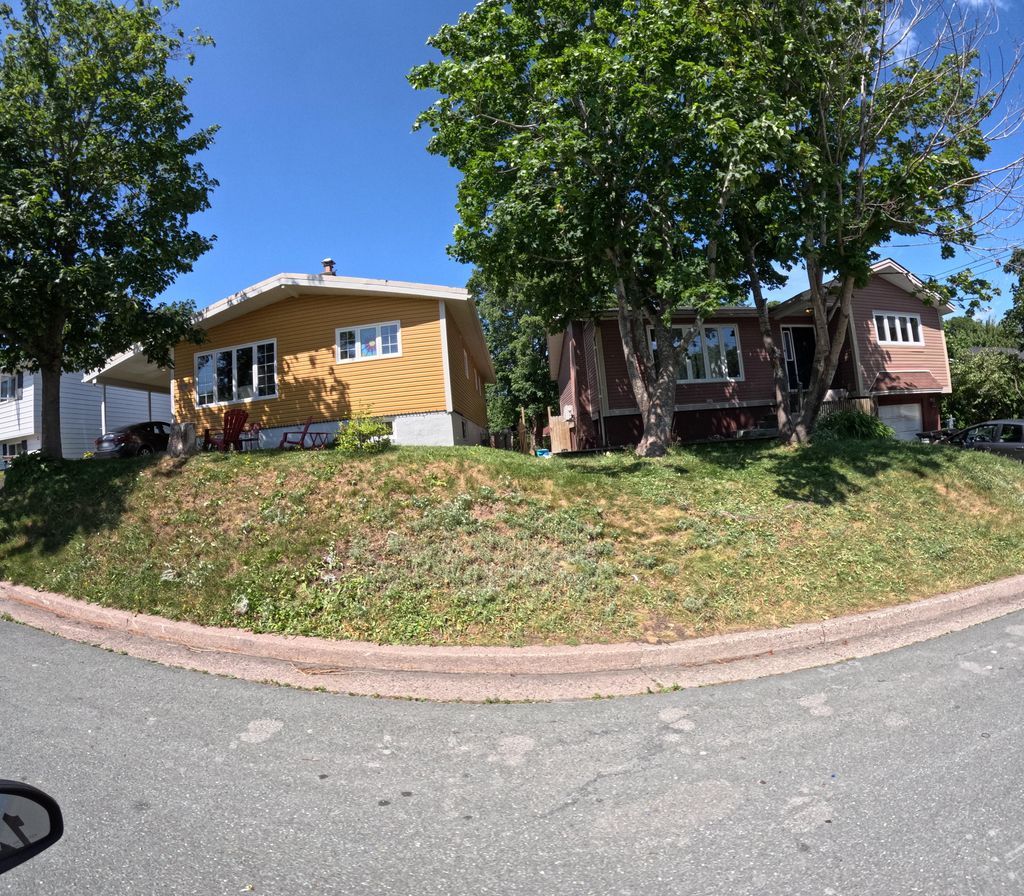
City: st_johns